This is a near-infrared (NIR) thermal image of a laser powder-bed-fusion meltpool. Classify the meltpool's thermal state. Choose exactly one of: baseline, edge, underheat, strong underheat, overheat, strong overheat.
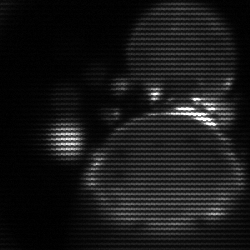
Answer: edge